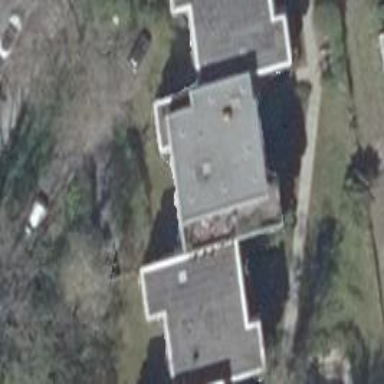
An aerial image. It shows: Residential building with apartments. The building has flat roof.